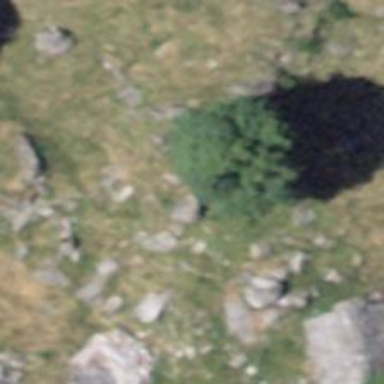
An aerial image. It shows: Single tag "natural: tree."